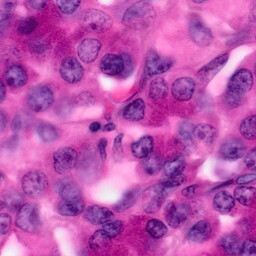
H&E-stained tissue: Pancreatic